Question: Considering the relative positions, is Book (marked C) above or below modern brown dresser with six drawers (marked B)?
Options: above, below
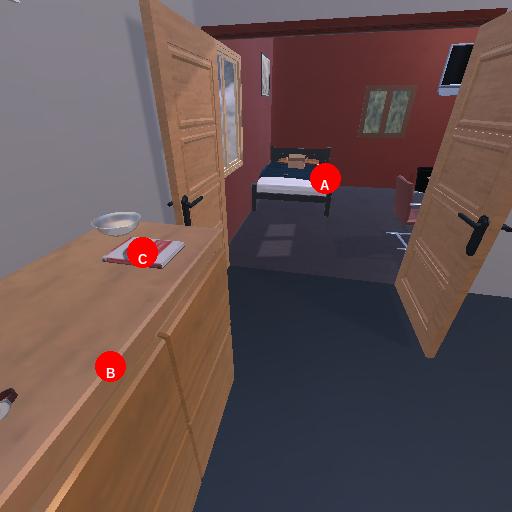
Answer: above